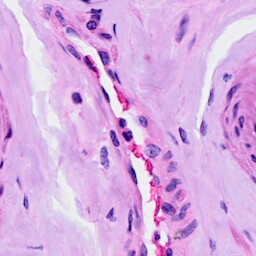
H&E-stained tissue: Ovarian